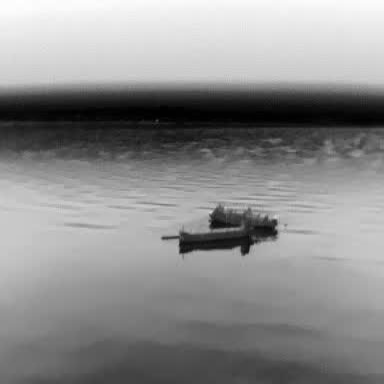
There is a liner in the infrared image.